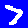
Digit: 7